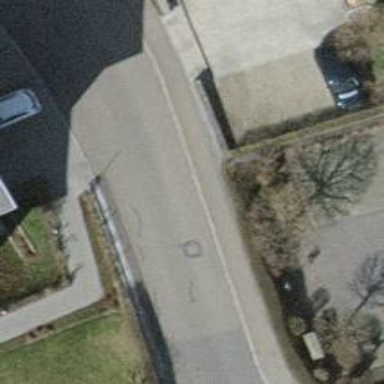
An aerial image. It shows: Hedge barrier.